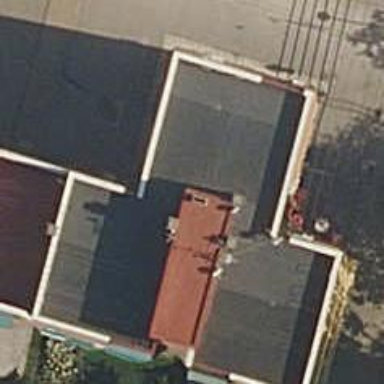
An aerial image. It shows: Café.